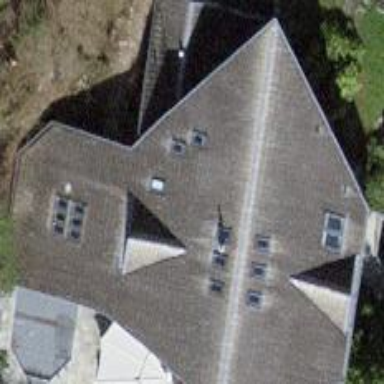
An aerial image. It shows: Detached building with mansard roof.